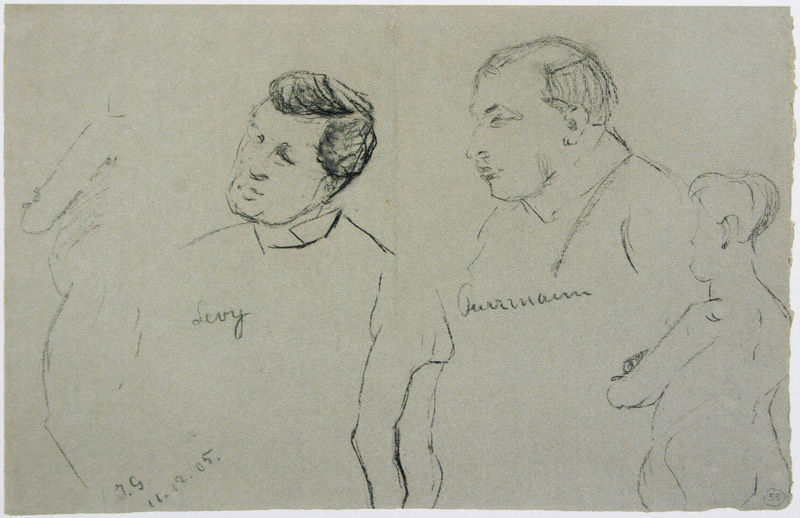
Titel: Skizze aus dem Café du Dôme, links Rudolf Levy, rechts Hans Purrmann, Aktstudien
Künstler: Ida Gerhardi
Standort: Münster
Institution: LWL-Landesmuseum für Kunst und Kulturgeschichte
Schlagwörter: akt, feder, körper, mann, nackt, weiß, grob, frau, frisur, grau, kreide, köpfe, mund, männer, nase, ohr, profil, rücken, schwarz, skizze, zeichnung, blick, gesichter, hemd, arme, gesicht, kragen, bildnis, herr, porträt, schauen, signatur, haare, drei, blatt, scheitel, schrift, papier, frauenakt, umrisse, zwei, studie, datierung, abstrakt, grafik, linien, figuren, karikatur, dick, zwei männer, datum, glatze, seitenansicht, bauch, jahreszahl, striche, umriss, tusche, kohle, initialen, text, strich, beschriftung, bleistift, anschauen, halbglatze, namen, sportler, handschrift, daten, graphit, interesse, levy, bliestift, zuordnung, bleistigt, herrmann, 3, v, 1905, 2005